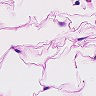
Metastatic tissue present: no